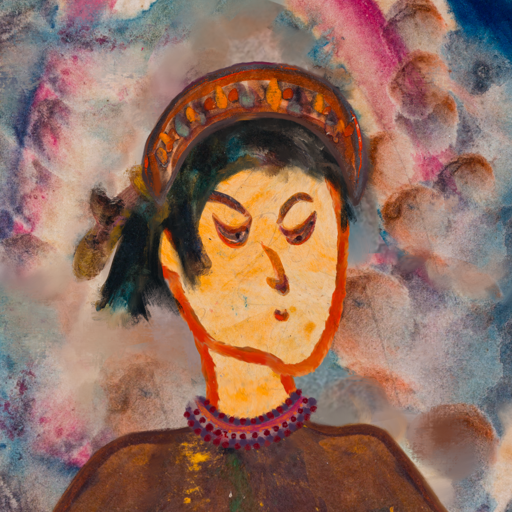
Background: Rupkatha, Head And Neck Side: Experience, Face Side: Hypocrite, Bust: Comrade, Hair Side: Pipe, Head Accessory: Hypocrite, Second Necklace: Blank, Necklace: Roy_Bahadur, Baby: Blank